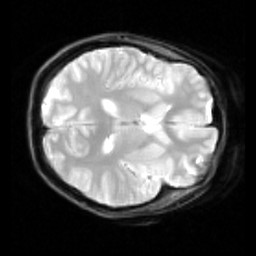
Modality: inplaneT2
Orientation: axial
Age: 19
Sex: female